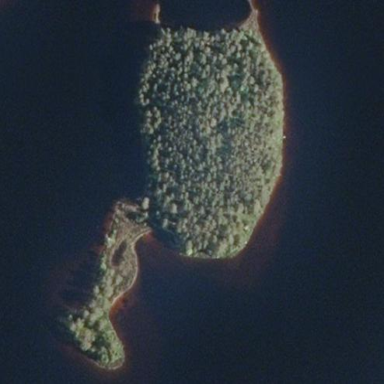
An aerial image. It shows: Islet covered in needle-leaved woodland.